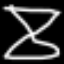
Label: hourglass